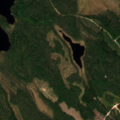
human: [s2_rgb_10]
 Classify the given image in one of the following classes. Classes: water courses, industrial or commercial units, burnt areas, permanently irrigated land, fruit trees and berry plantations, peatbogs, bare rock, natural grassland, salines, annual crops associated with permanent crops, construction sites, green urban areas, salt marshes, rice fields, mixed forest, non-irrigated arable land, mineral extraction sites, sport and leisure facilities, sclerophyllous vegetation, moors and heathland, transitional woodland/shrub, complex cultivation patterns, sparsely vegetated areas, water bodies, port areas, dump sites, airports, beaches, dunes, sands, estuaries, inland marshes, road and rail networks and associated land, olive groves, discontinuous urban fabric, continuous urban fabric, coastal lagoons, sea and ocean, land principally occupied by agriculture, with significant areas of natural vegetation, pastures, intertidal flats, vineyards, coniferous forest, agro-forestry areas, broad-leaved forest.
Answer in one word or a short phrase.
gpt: coniferous forest, mixed forest, transitional woodland/shrub, water bodies